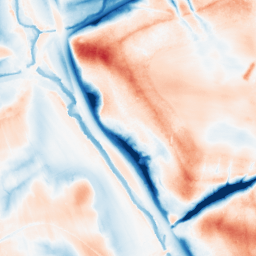
Category: edge_preserving
Decomposition family: guided
Decomposition parameters: radius: 16
eps: 0.1
Upsampling method: bspline
Upsampling parameters: scale: 4
Upsampling scale: 4